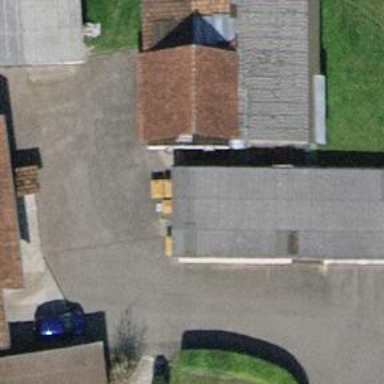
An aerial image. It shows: View of roof of building.